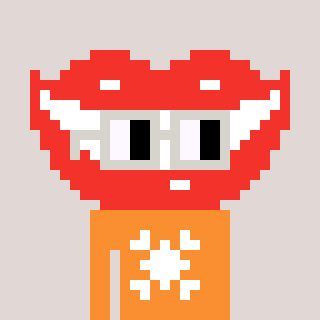
a pixel art character with square light gray glasses, a smile-shaped head and a orange-colored body on a warm background